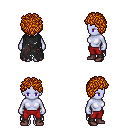
a pixel art fantasy rpg character, female body template, dark elf, purple skin, black tattered cape, red pants, dark blonde curly afro hairstyle, maroon shoes, four views (front, back, left, right), 2x2 character sprite sheet, small pixel art, hard edges, no anti-aliasing